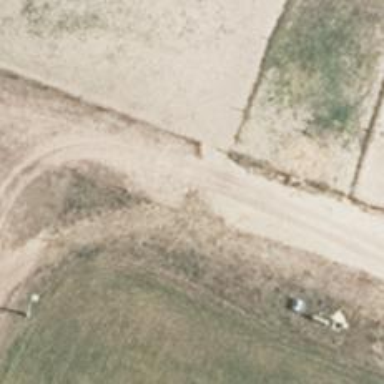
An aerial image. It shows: Sandy track road.